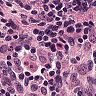
Metastatic tissue present: no